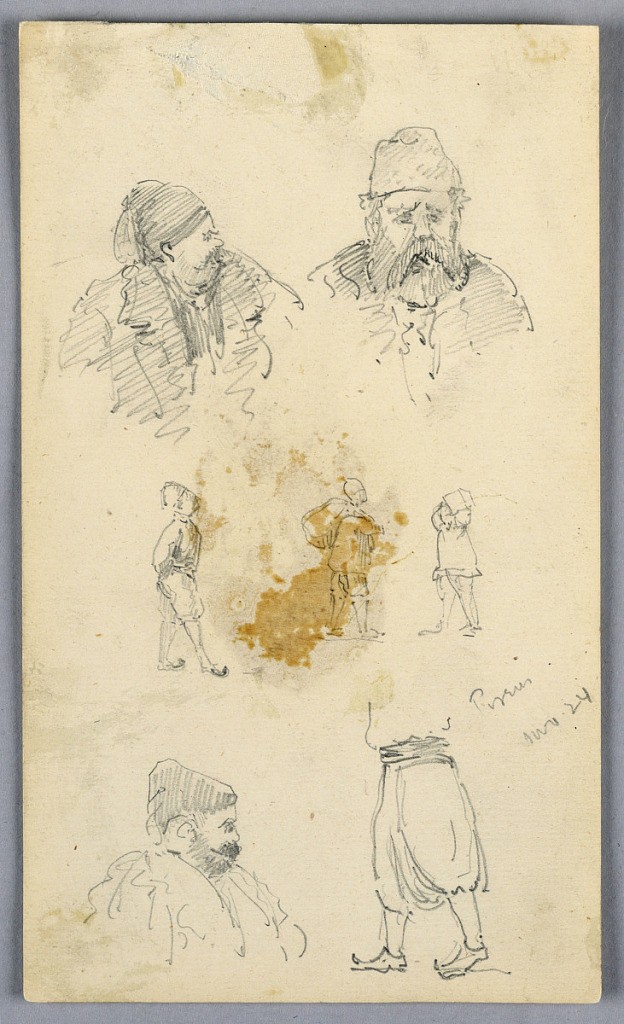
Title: Sketches at Pireus
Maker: Arnold William Brunner, American, 1857–1925
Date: ca. 1883
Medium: Graphite on paper
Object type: Drawing
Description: Buts above and lower left of men, standing figures, enter.